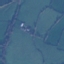
Land use / land cover: Pasture